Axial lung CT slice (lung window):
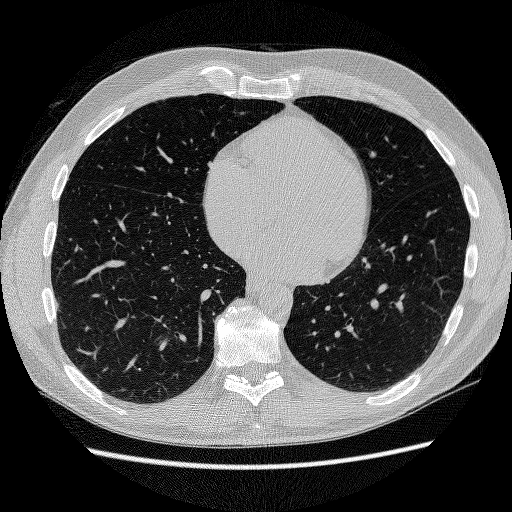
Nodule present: yes
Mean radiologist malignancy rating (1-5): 2.5